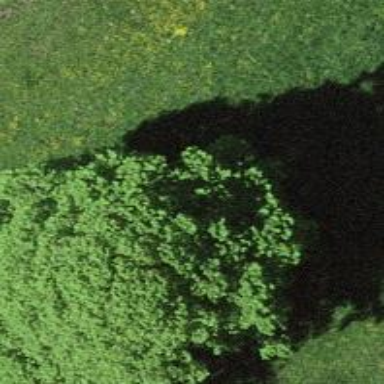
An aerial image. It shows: Landmark tree with broadleaved deciduous leaves.